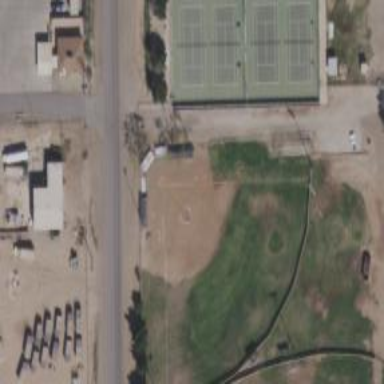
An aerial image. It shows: Baseball pitch for leisure and sports activities.